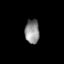
Tissue: lung
Cell type: T cells
Senescence score: 0.2332
Nuclear area (px): 339
Mean DAPI intensity: 141.006